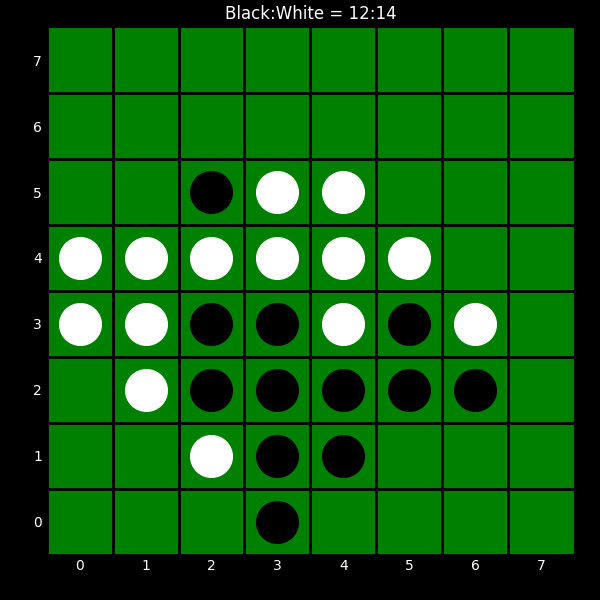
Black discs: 12
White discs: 14